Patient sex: M
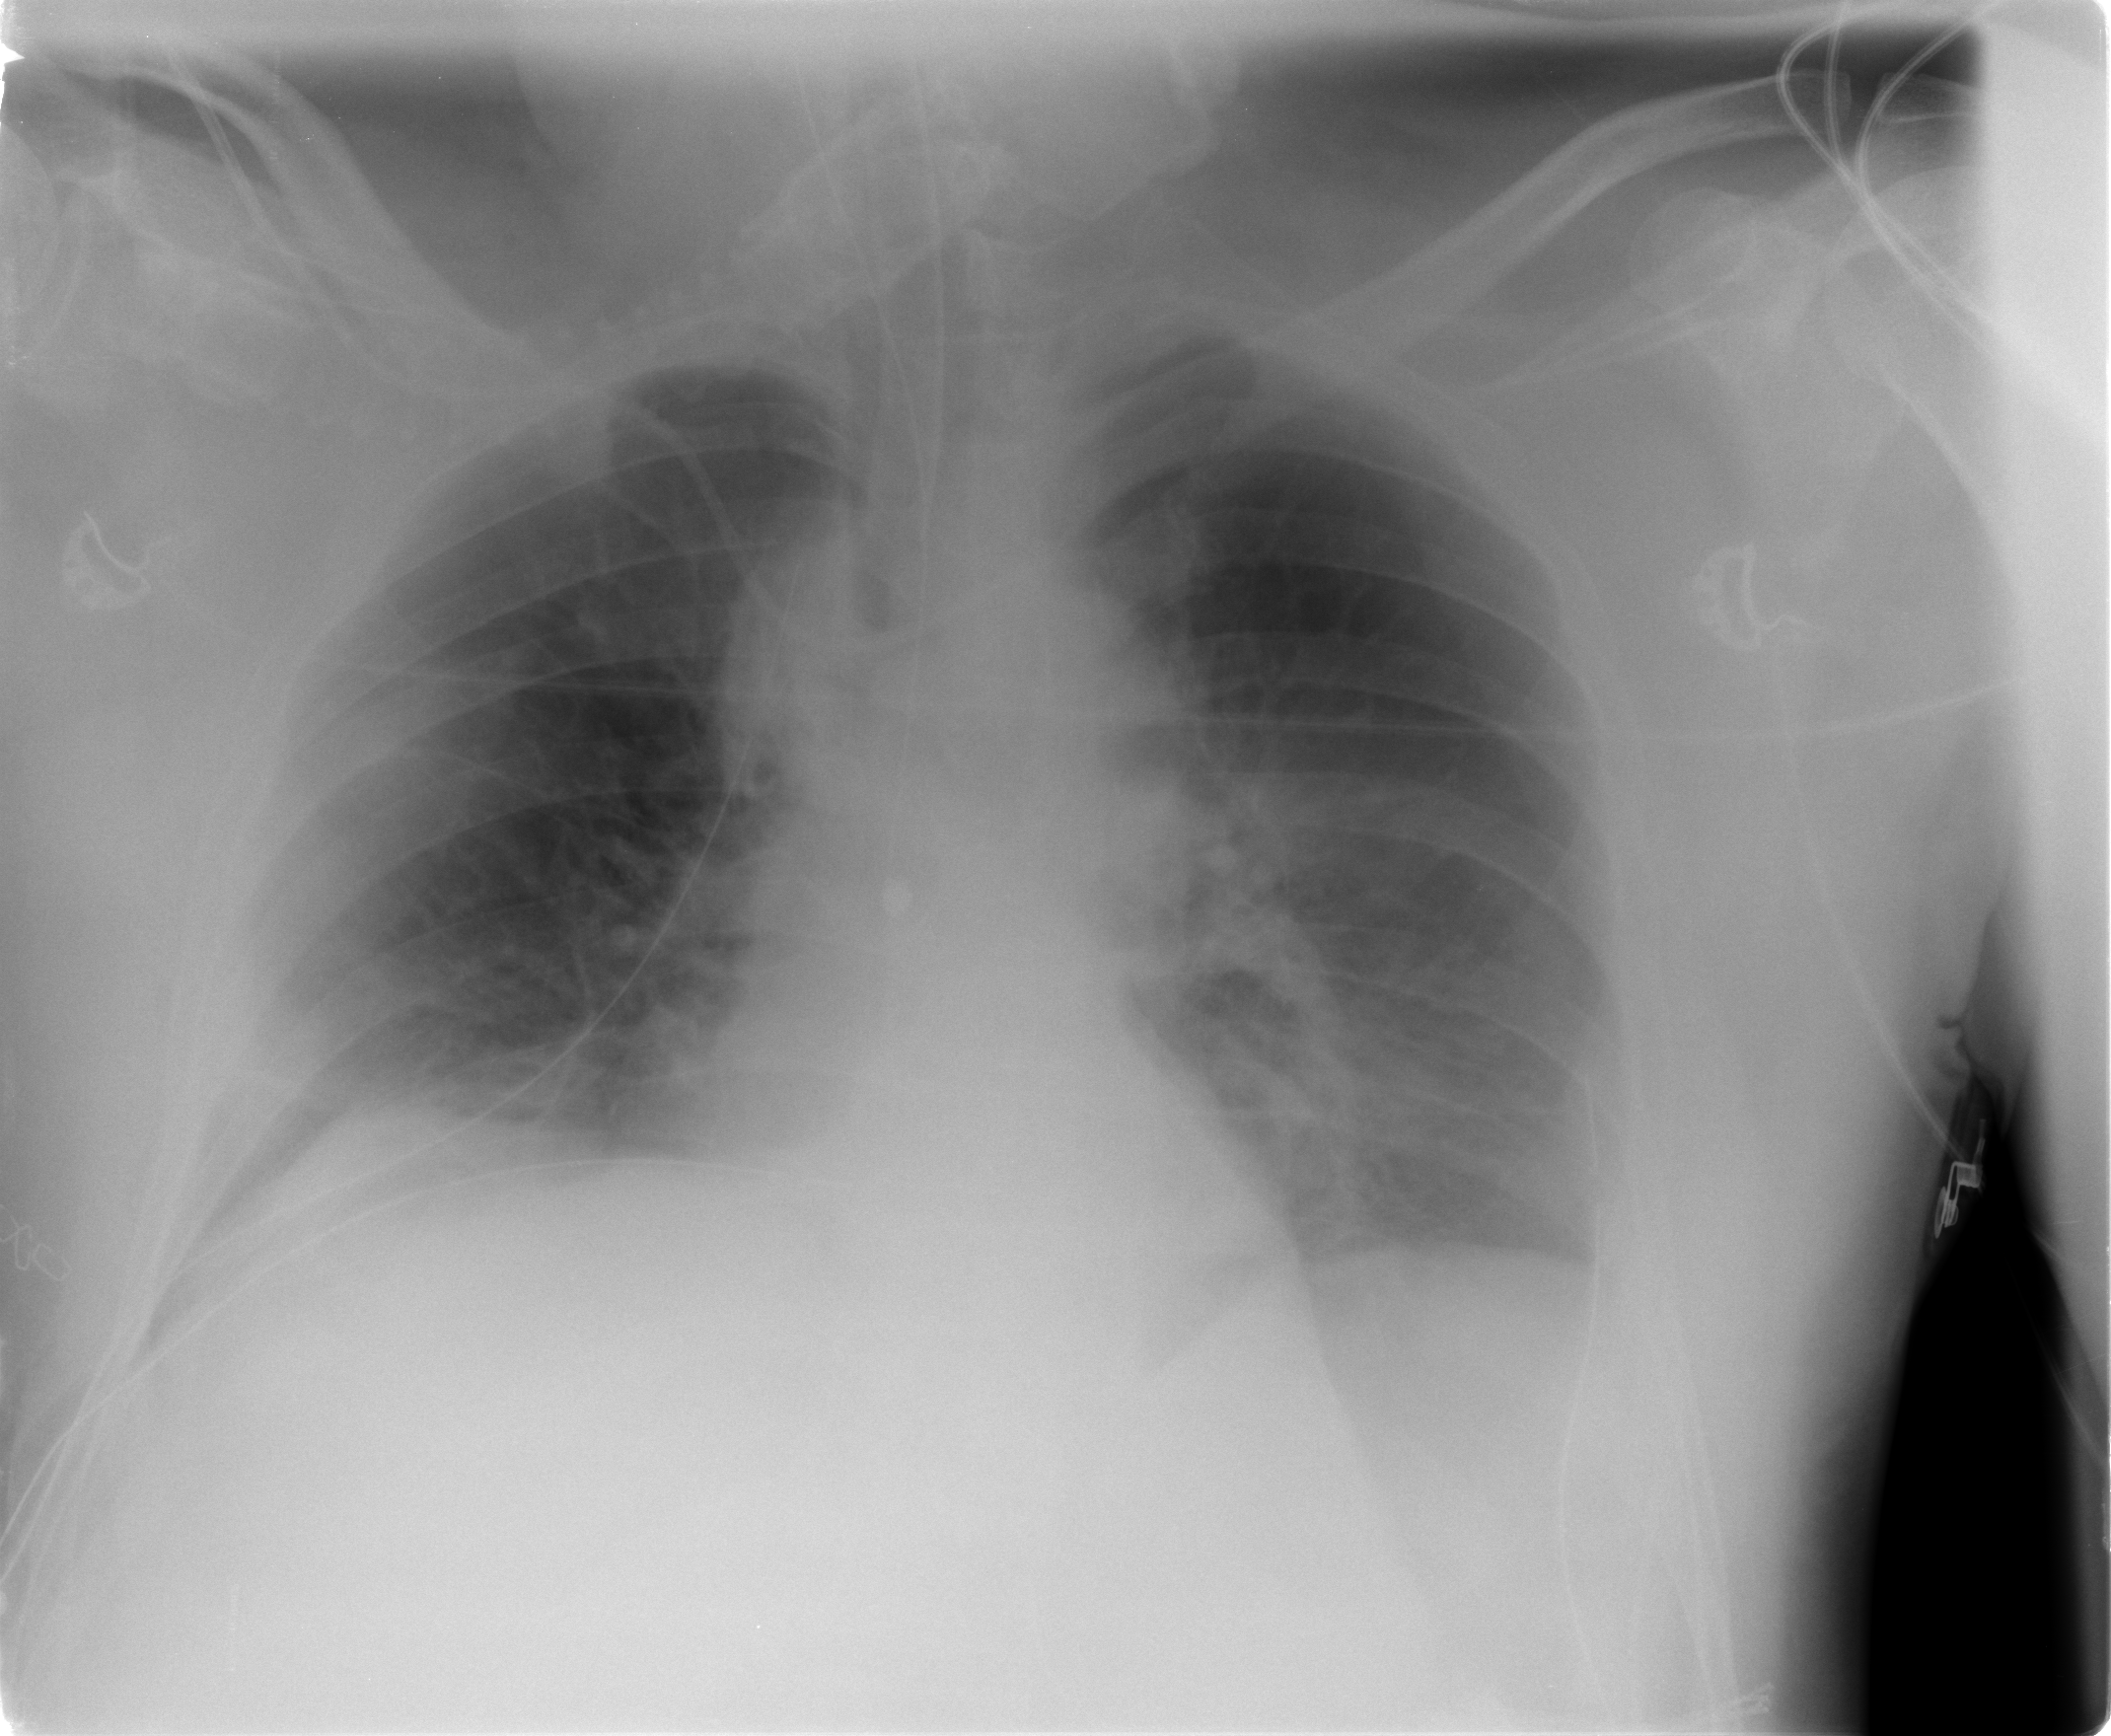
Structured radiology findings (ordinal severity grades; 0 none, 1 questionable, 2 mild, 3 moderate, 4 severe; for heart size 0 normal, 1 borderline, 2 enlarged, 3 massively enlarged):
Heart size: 0
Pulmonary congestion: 0
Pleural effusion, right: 1
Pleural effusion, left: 1
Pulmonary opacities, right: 0
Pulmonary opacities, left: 0
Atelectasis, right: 2
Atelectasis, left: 2